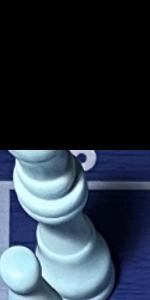
Label: King_White